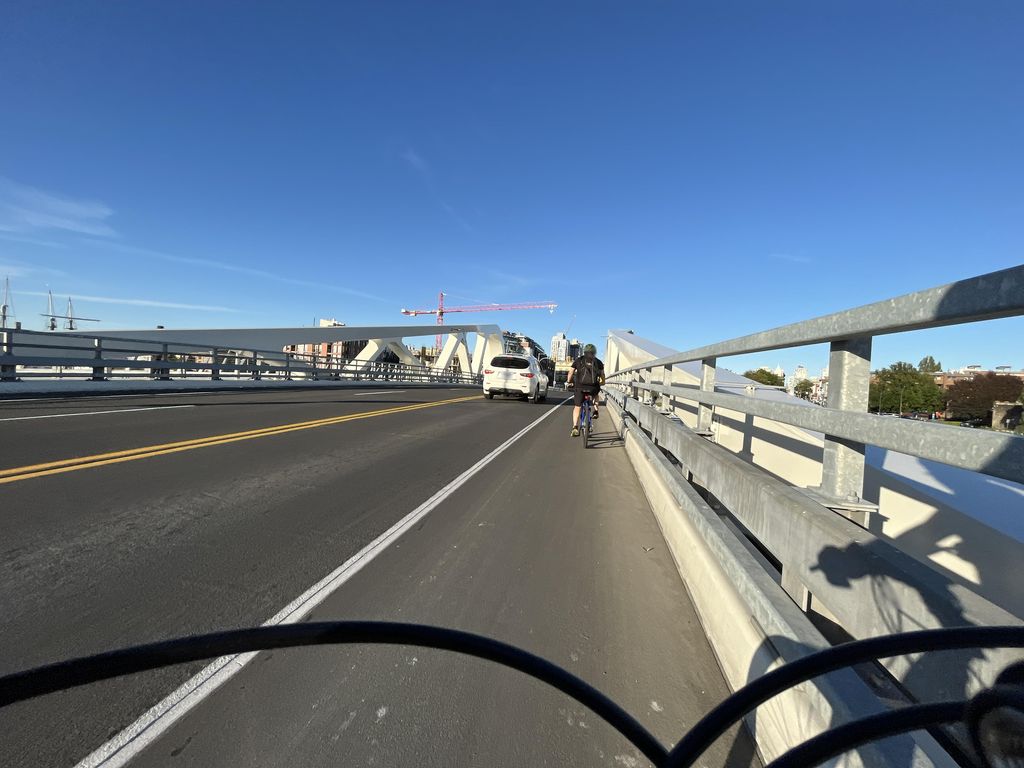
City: victoria